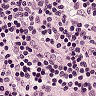
Metastatic tissue present: no